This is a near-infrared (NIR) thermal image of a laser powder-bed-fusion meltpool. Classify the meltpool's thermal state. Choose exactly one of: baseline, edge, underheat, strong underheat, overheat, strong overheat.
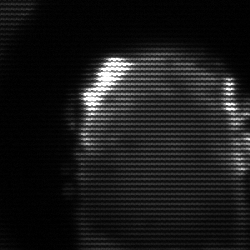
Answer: baseline